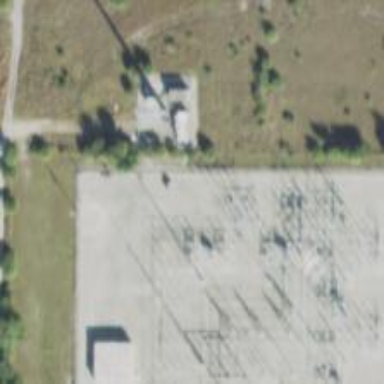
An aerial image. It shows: Switch for power supply.